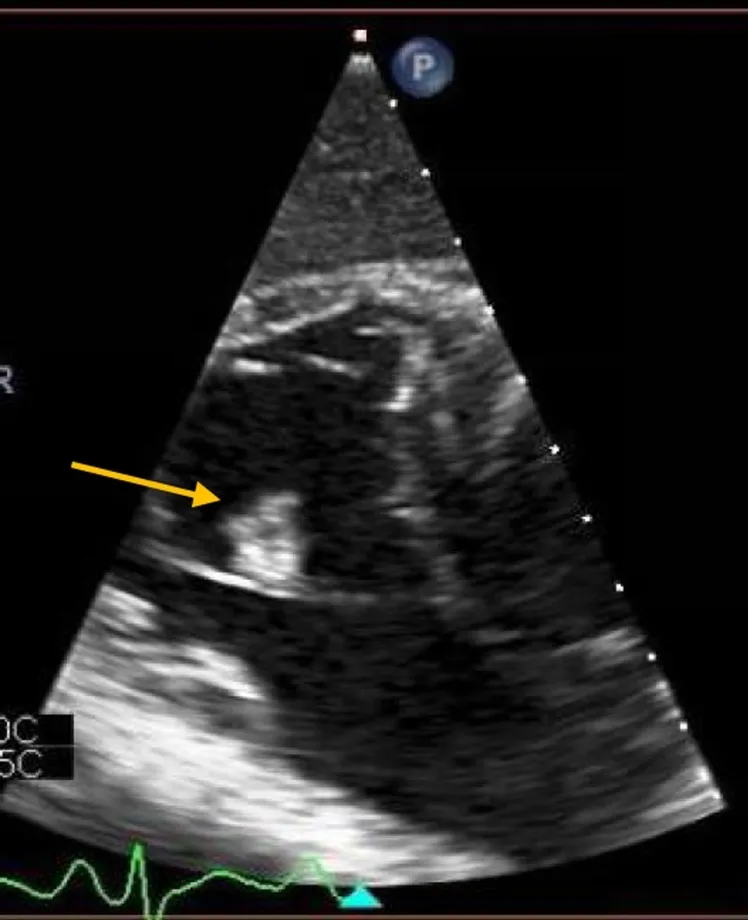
Transesophageal Echocardiography showing rectangular shaped vegetation attached to the entire length of anterior tricuspid leaflet, measuring 1.8 * 1.5 cm.
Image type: radiology (ultrasound)